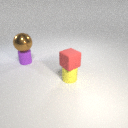
large brown metal sphere above small purple rubber cylinder